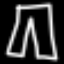
Label: pants